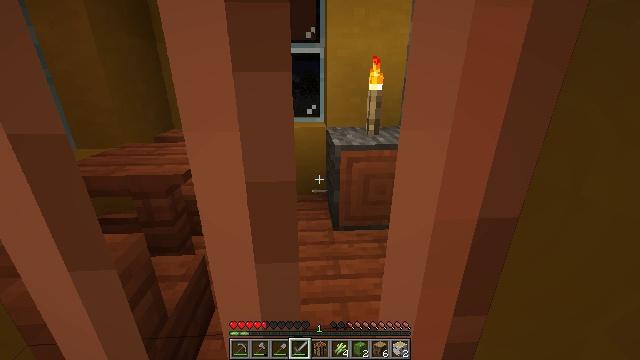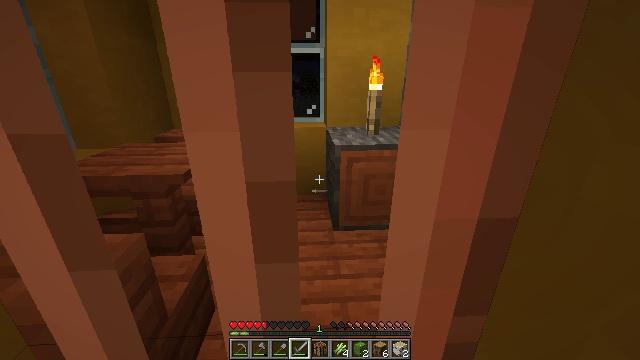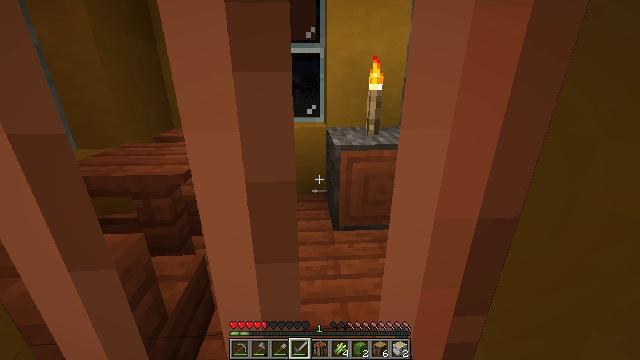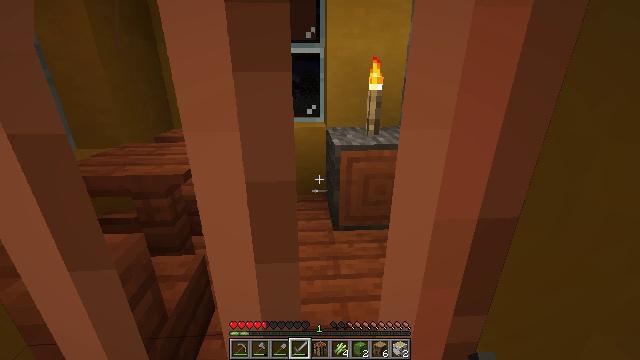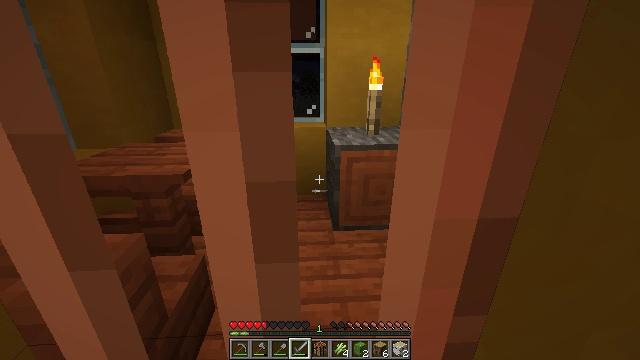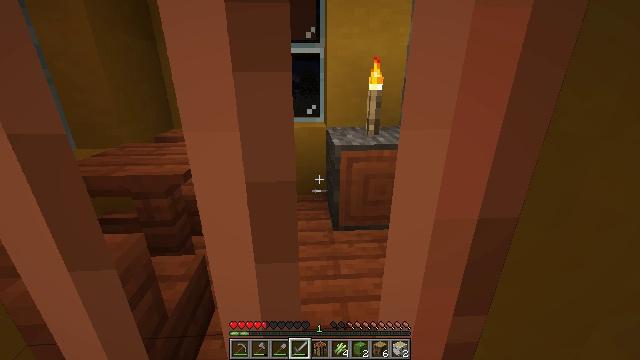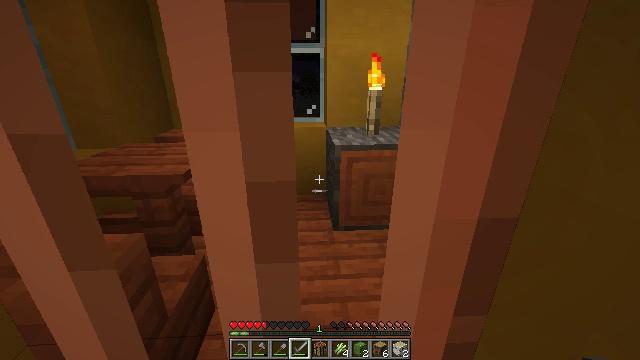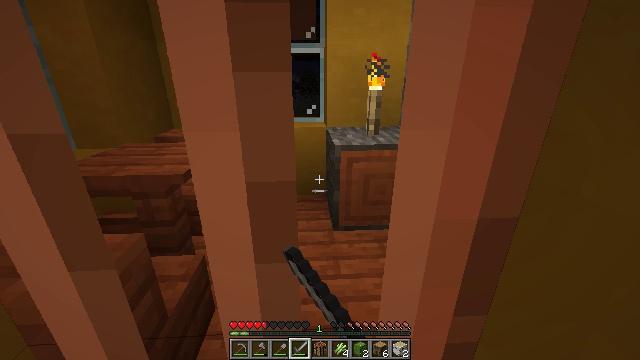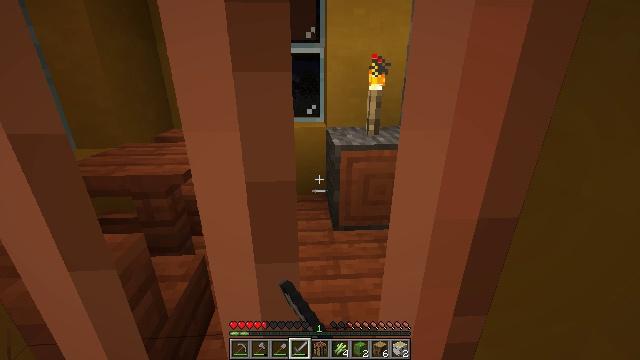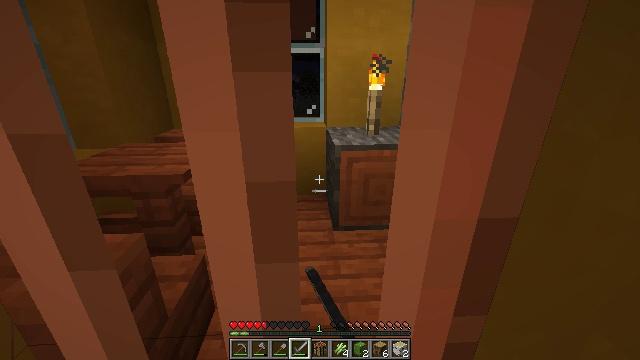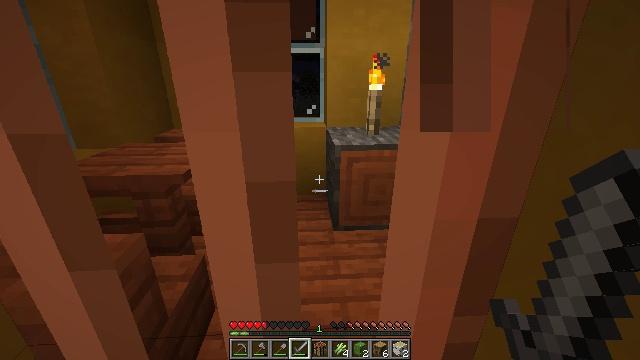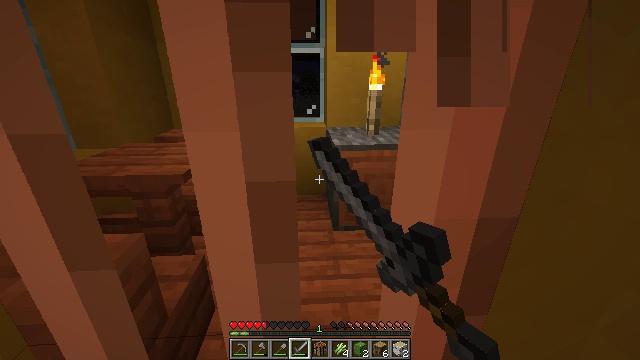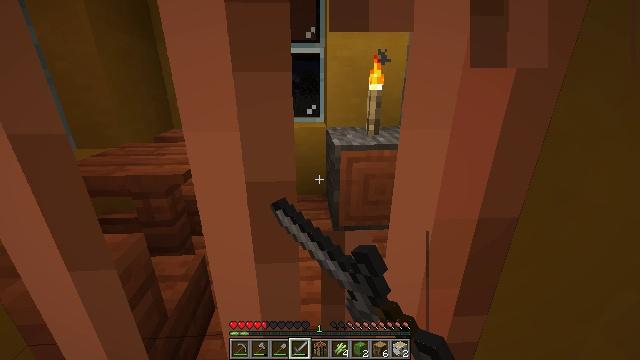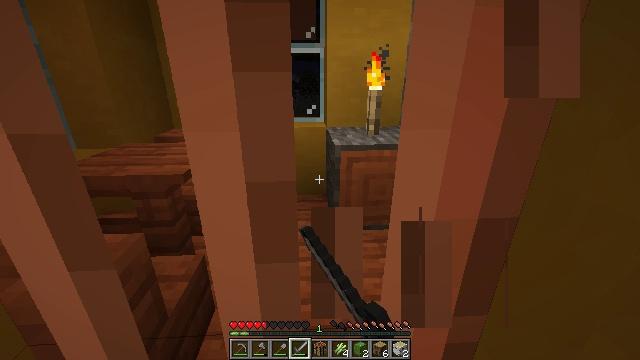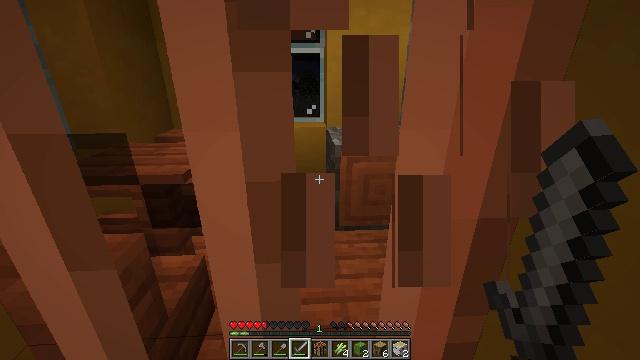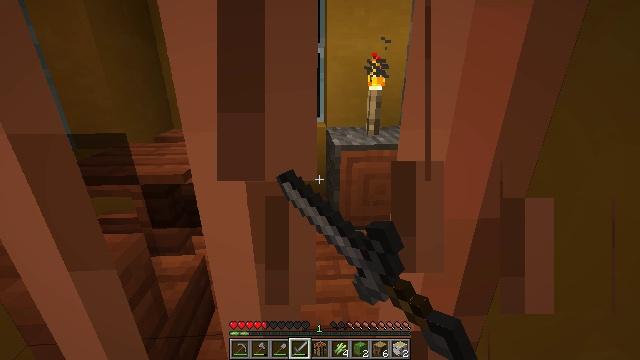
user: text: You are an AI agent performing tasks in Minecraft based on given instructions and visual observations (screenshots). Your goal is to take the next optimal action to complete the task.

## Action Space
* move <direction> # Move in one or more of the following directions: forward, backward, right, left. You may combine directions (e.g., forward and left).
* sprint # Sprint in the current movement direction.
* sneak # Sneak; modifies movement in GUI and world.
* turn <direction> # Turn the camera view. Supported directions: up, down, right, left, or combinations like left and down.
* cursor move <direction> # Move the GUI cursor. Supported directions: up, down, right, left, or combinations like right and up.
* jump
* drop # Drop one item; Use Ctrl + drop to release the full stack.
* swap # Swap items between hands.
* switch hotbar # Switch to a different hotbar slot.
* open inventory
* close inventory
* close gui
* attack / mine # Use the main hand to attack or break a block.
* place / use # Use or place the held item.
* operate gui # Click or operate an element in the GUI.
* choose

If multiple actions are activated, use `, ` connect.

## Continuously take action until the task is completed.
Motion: motion action
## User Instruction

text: Collect the acacia door for reuse.
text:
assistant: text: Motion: no_op
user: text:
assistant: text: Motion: no_op
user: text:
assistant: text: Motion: no_op
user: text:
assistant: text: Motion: no_op
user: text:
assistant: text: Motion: no_op
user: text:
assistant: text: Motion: attack / mine
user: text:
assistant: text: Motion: attack / mine
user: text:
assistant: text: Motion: attack / mine
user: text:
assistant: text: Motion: attack / mine
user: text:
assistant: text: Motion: attack / mine
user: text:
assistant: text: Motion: attack / mine
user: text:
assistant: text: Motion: attack / mine
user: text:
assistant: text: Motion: attack / mine
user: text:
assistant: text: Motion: attack / mine
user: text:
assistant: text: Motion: attack / mine
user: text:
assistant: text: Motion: attack / mine
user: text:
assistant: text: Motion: attack / mine
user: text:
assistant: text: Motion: no_op
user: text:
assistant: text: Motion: no_op
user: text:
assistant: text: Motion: attack / mine
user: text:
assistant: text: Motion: attack / mine
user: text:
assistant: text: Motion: move forward, attack / mine
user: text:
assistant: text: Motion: move forward, attack / mine
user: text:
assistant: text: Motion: move forward, attack / mine
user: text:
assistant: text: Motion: attack / mine
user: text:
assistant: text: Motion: attack / mine
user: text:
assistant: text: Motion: attack / mine
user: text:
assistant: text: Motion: attack / mine
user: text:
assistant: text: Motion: attack / mine
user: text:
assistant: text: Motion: attack / mine